Aerial crown-view tile of a tropical tree (Barro Colorado Island, Panama), acquired 20250915:
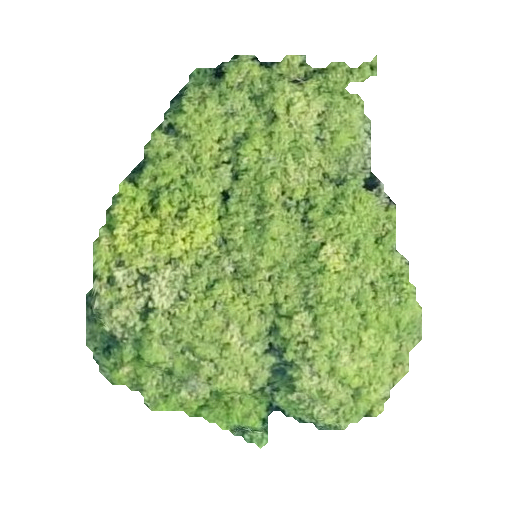
Species: Prioria copaifera
GBIF accepted scientific name: Prioria copaifera
Crown area: 137.173 m²